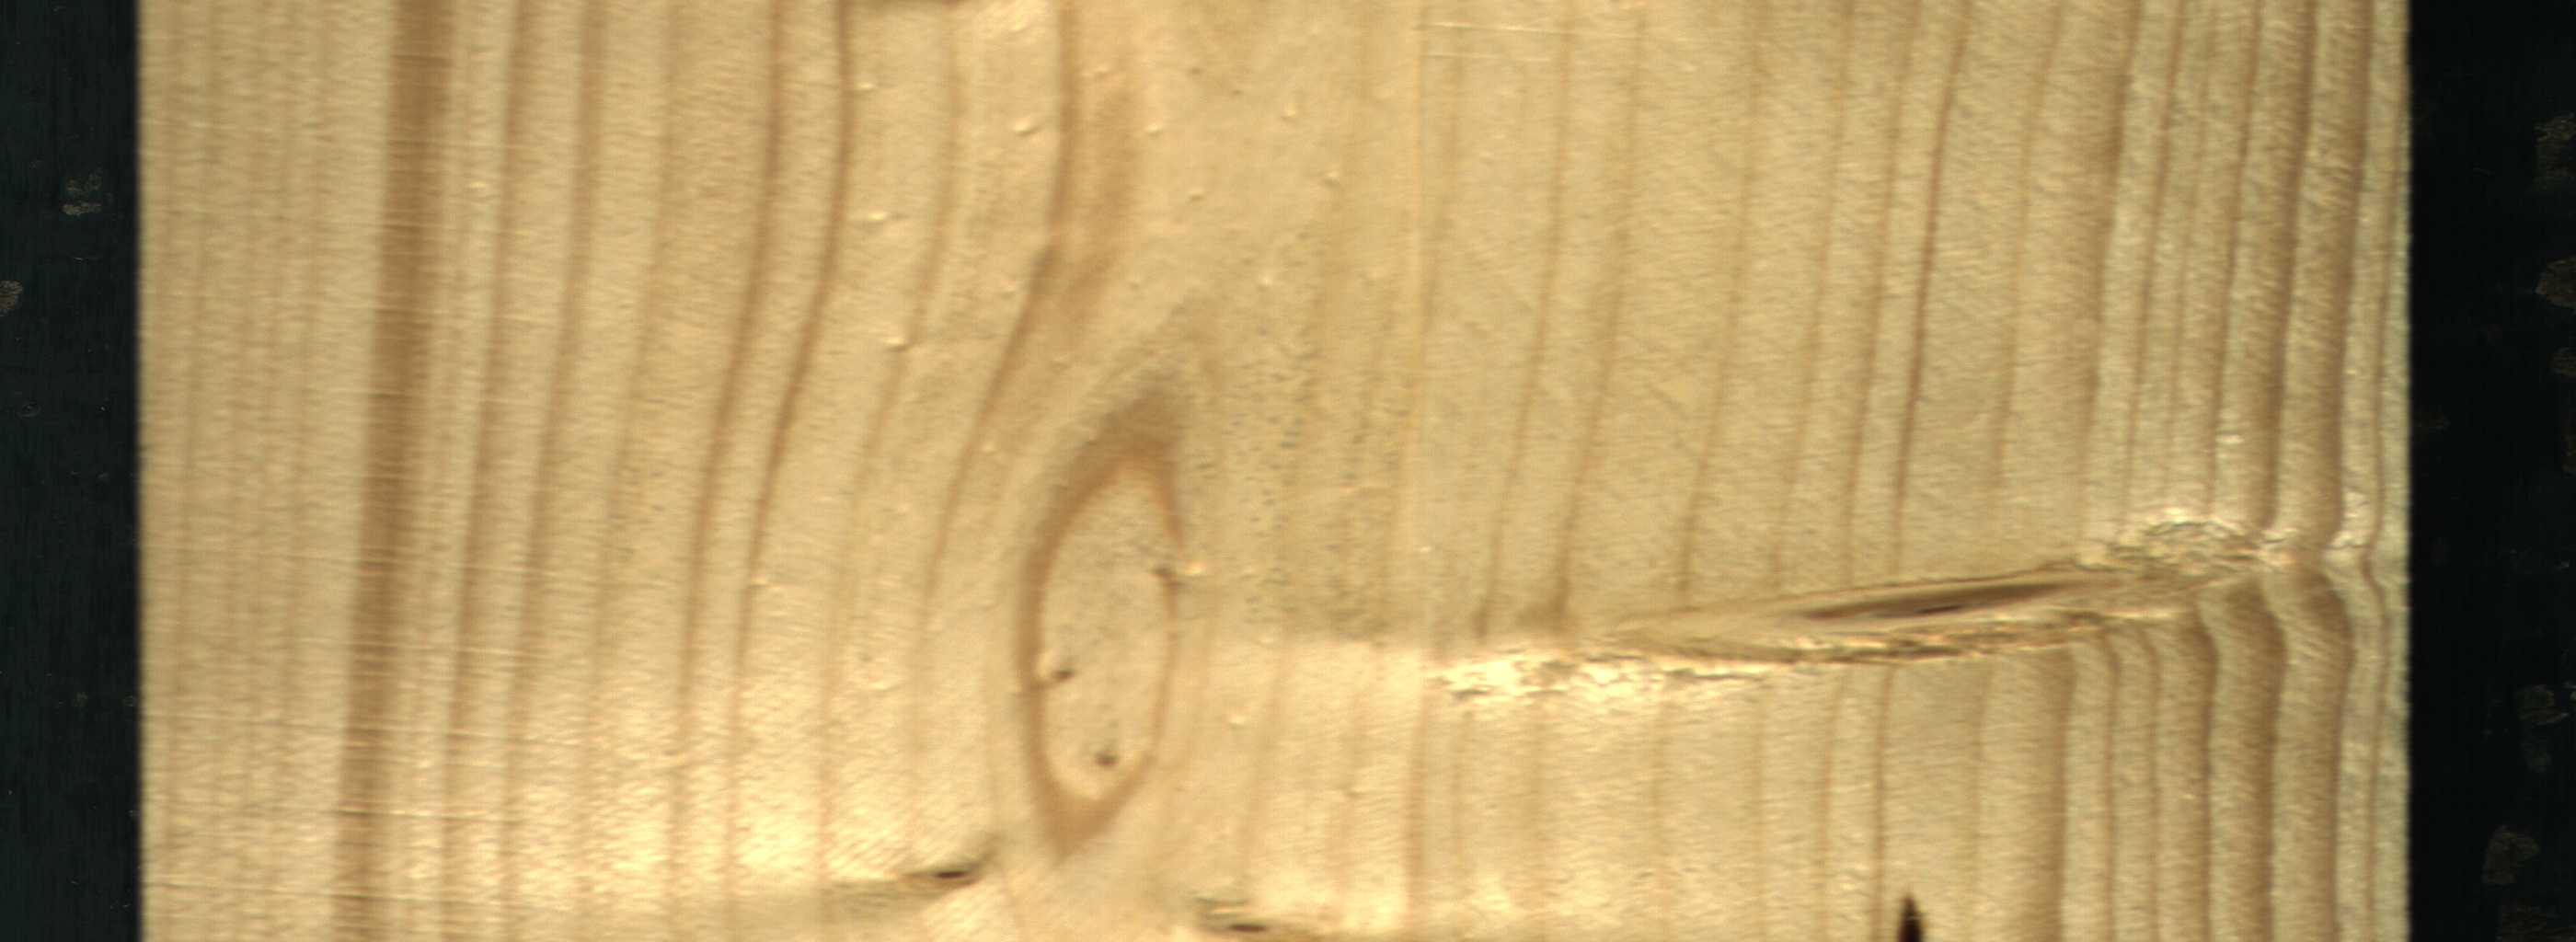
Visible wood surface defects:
resin
Live_Knot
Live_Knot
Live_Knot